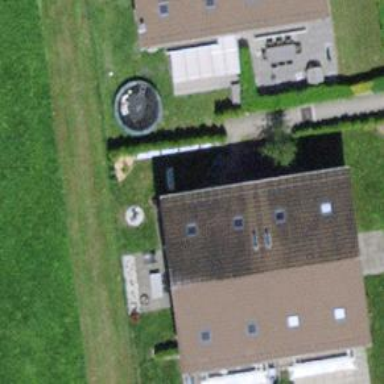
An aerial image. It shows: Terrace building.